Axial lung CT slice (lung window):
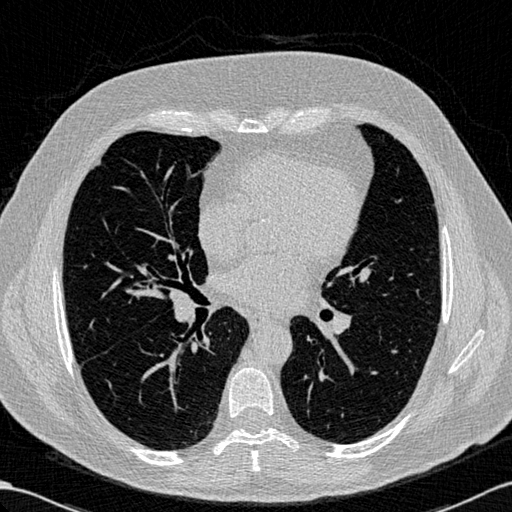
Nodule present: no